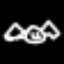
Label: frog